Question: The logo on the top left of the google search result page:
<URL>
Screenshot:

Is there a reason for this? Optimization or obfuscation? Is Google just being hipster?
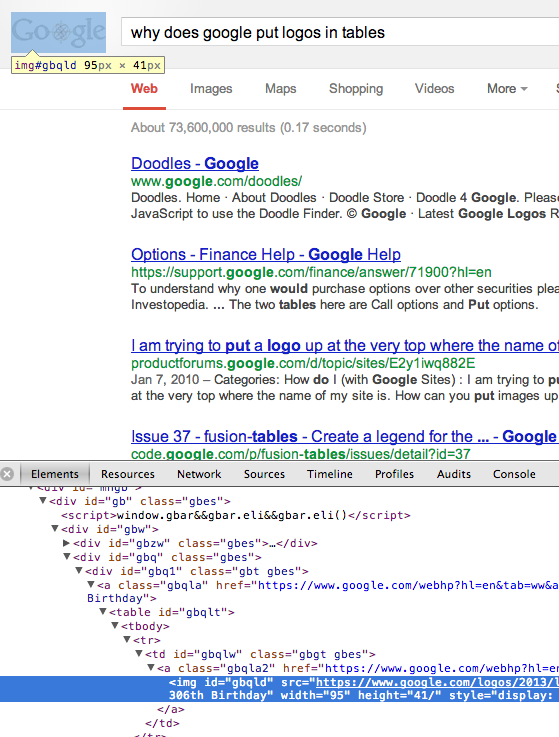
Answer: My best guess: vertical alignment:
'''
#gbqlw {
display: table-cell;
height: 71px;
padding: 0;
padding-right: 16px;
position: relative;
vertical-align: middle;
}
'''
While it's not impossible to align content vertically outside of a table cell, doing so within a TD is by far the easiest, particularly when you want 'vertical-align: middle'.